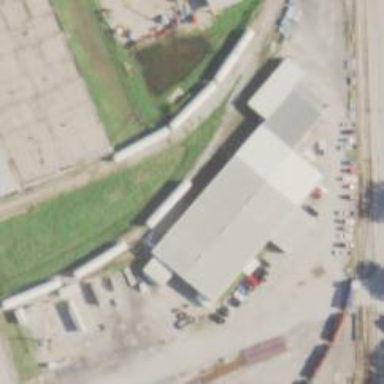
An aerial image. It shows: Rail spur service.